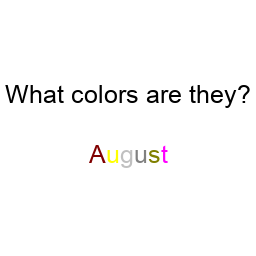
Color: maroon, yellow, silver, gray, olive, magenta
Background color: white
Question text color: black